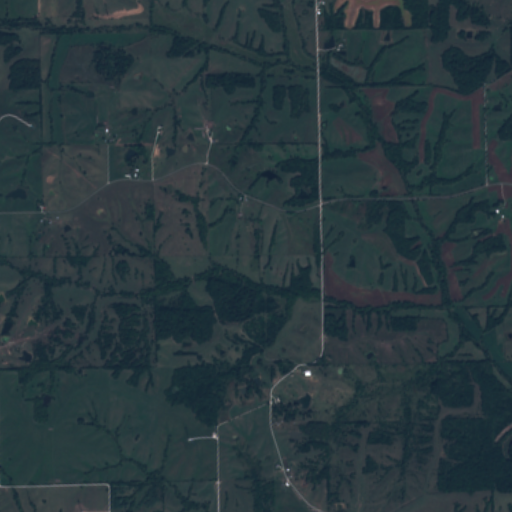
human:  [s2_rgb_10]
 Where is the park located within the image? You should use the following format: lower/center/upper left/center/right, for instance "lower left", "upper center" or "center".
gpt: The park is located in the upper center of the image.
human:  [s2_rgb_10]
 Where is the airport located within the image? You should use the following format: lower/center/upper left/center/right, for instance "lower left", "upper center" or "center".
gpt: There is no airport in the image.